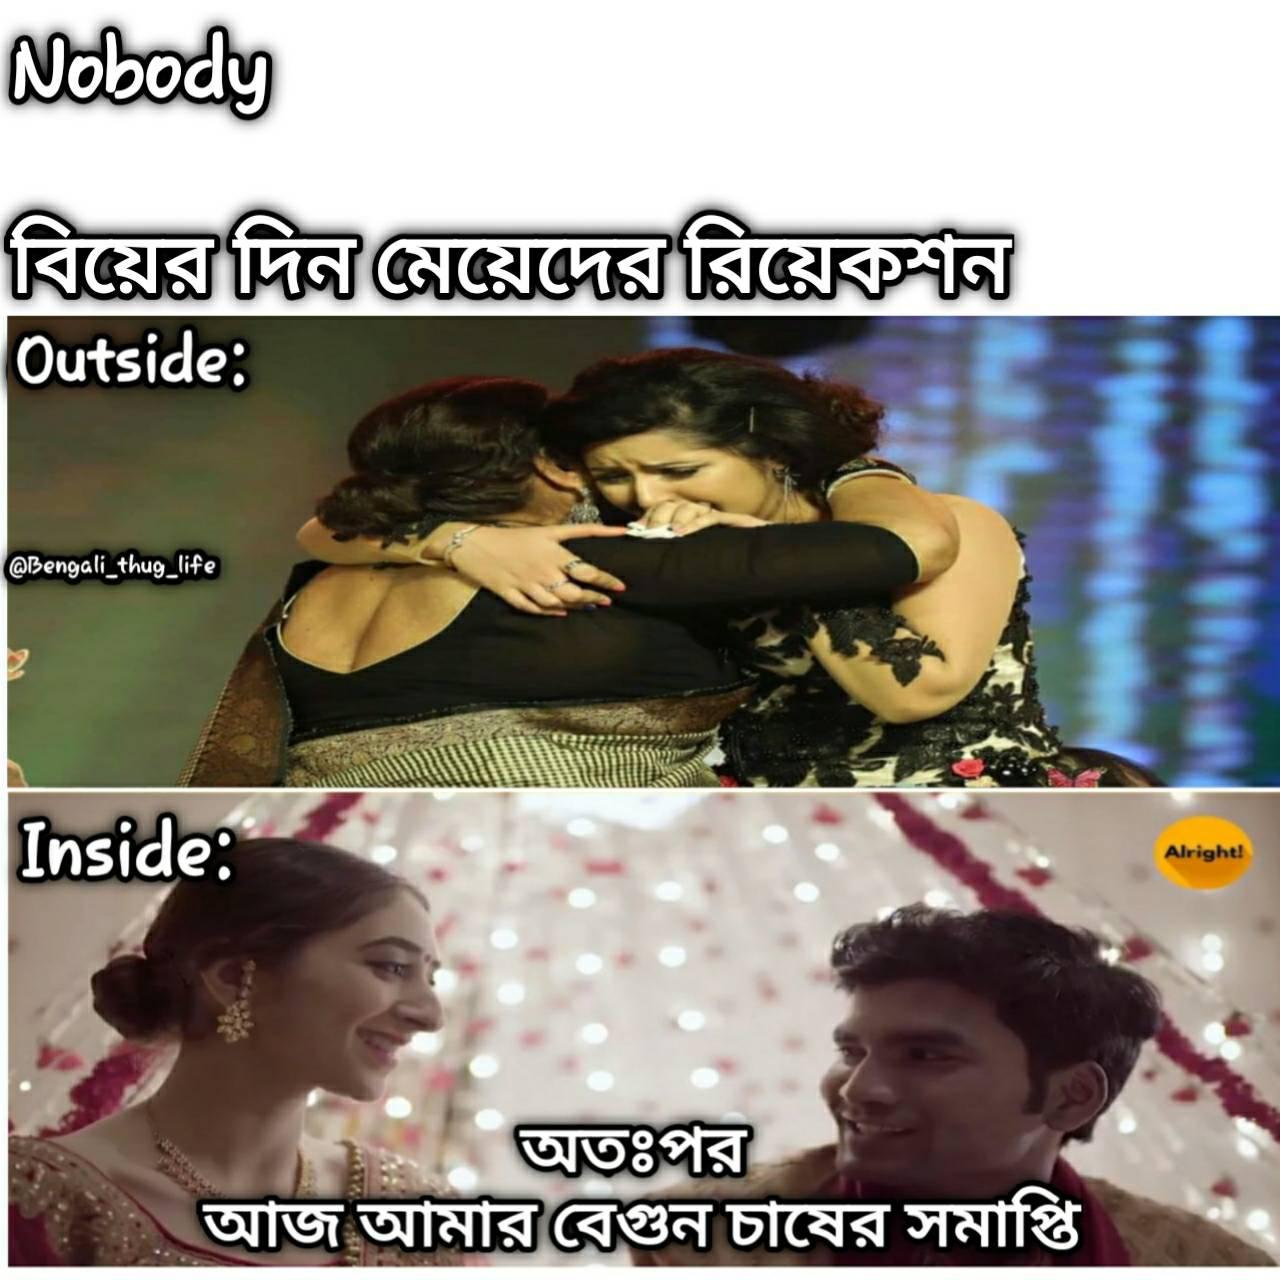
Text: Nobody বিয়ের দিন মেয়েদের রিয়েকশন    Outside:    Inside: অতঃপর আজ আমার বেগুন চাষের সমাপ্তি
Label: Hate
Hate category: Personal Offence
Targeted group: Individual